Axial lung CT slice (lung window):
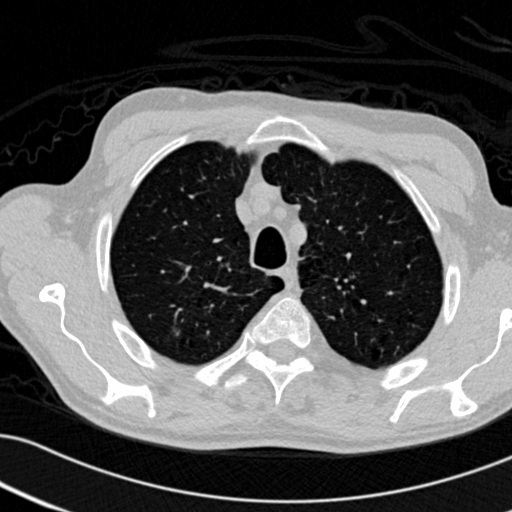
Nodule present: no